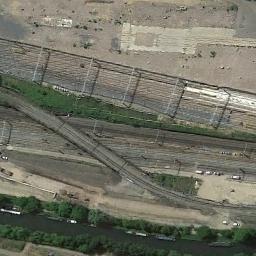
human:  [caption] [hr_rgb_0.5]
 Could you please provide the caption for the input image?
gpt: These staggered railways are between a clearing and a river .

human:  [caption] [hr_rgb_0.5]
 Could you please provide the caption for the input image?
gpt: There are two railways in the middle of the two highways .

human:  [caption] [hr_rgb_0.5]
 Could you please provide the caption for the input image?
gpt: There are many trees beside the railway .

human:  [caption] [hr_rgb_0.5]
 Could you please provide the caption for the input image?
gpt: The railway is next to the grass and bare land .

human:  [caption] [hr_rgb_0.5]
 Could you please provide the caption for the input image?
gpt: There are some green bushes and a river beside the railway .